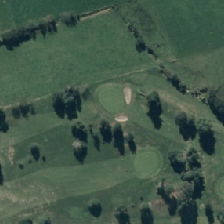
Land cover: urban_parkland